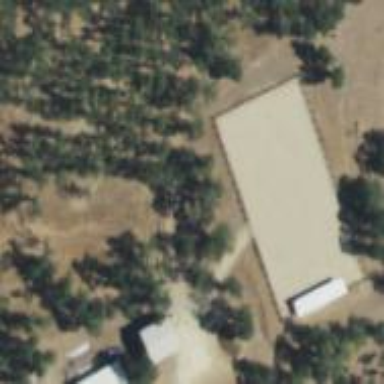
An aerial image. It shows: Equestrian pitch enclosed by fence.